Question: The trendData is a list of EventLogs using the current UTC date as the end date and a start date of the current UTC date -13 (the db stores dates as UTC)
'''
DateTime dUtcEnd = DateTime.UtcNow.Date;
DateTime dUtcStart = dUtcEnd.AddDays(-13);
var trendData = (from e in db.EventLogs
where e.EventDateTime >= dUtcStart && e.EventDateTime <= dUtcEnd
&& e.EventType == 'some event'
select e).ToList();
'''
Is there a way to 'Take' and 'Skip' in week increments in order to populate array values for the current and previous weeks?
Something along these lines? Somehow I imagine that the 'Take' and 'Skip' need to base it on the EventDateTime in order to determine what current and previous weeks are considered.
'''
var currentTrend = trendData.Take(7).Reverse();
var previousTrend = trendData.Skip(7).Take(7).Reverse();
'''
---
In order to give some further context into what is trying to be accomplished, below is an idea of how the Highcharts arrays are going to be populated.
The results returned would contain 3 arrays.
'''
WeeklyTrend results = new WeeklyTrend();
results.Categories = new string[7];
results.ThisWeek = new int[7];
results.LastWeek = new int[7];
'''
Populate the Categories with the Today value decremented by one day each time for the current week.
'''
int dayCounter = 6;
for (int i = 0; i < 7; i++)
{
results.Categories[i] = dUtcEnd.AddDays(-dayCounter).ToShortDateString();
dayCounter--;
}
'''
Look in the Categories array in order to find the array value where the EventDateTime matches the date in the array.
'''
foreach (var cTrend in currentTrend)
{
var dayOfWeek = Array.FindIndex(results.Categories, c => c.Contains(cTrend.EventDateTime.ToShortDateString()));
results.ThisWeek[dayOfWeek]++;
}
'''
Look in the Categories array in order to find the array value where the EventDateTime matches the date in the array with days added to match the current week..
'''
foreach (var pTrend in previousTrend)
{
var dayOfWeek = Array.FindIndex(results.Categories, c => c.Contains(pTrend.EventDateTime.AddDays(6).ToShortDateString()));
results.LastWeek[dayOfWeek]++;
}
'''
The end goal is to populate a Highcharts trend chart that shows data from the current week compared to the previous week.

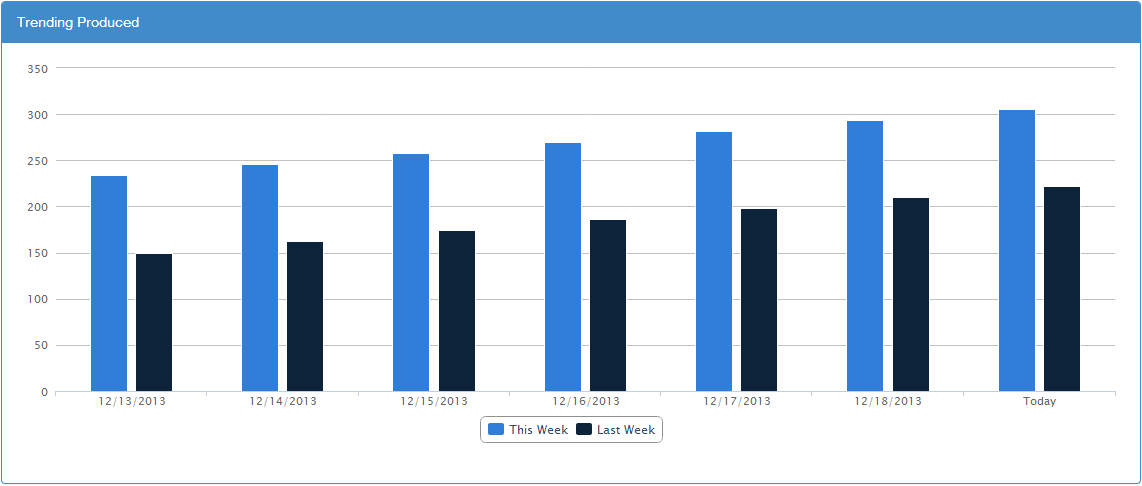
Answer: my inclination is to use a 'GroupBy' inside your linq. with this in mind, I did a quick google and came up with a few here on SO. One that caught my eye was this one:
<URL>
basically, to paraphrase it:
'''
DateTime dUtcEnd = DateTime.UtcNow.Date;
DateTime dUtcStart = dUtcEnd.AddDays(-13);
var eventLogs = new List<EventLogs>();
var weekTrendGroups = eventLogs
.Where(x => x.EventDateTime >= dUtcStart
&& x.EventDateTime <= dUtcEnd
&& x.EventType == "some event")
.Select(p => new
{
Event = p,
Year = p.EventDateTime.Year,
Week = CultureInfo.InvariantCulture.Calendar.GetWeekOfYear
(p.EventDateTime, CalendarWeekRule.FirstFourDayWeek, DayOfWeek.Monday)
})
.GroupBy(x => new { x.Year, x.Week })
.Select((g, i) => new
{
WeekGroup = g,
WeekNum = i + 1,
Year = g.Key.Year,
CalendarWeek = g.Key.Week
});
foreach (var eventLogGroup in weekTrendGroups)
{
Console.WriteLine("Week " + eventLogGroup.WeekNum);
foreach (var proj in eventLogGroup.WeekGroup)
Console.WriteLine("{0} {1} {2}",
proj.Event.EventType,
proj.Event.EventDateTime.ToString("d"),
proj.Event.Id);
}
'''
- fixed function to match your data attributes.
so, here the data is neatly chopped by week on the boundary of 'DayOfWeek.Monday' in this case. You can of course change to suit. You'd then be able to take the 'WeekNum' and party on the groups within that.
This looks like a neat solution as you can then of course apply your own predicates to it to slice it as you see fit.